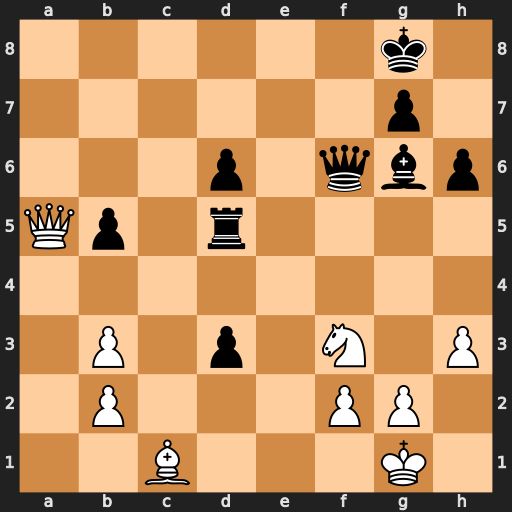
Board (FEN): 6k1/6p1/3p1qbp/Qp1r4/8/1P1p1N1P/1P3PP1/2B3K1
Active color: w
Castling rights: -
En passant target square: -
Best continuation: Qa8+ Kh7 Qxd5